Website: bh-photo
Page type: customer-info-address
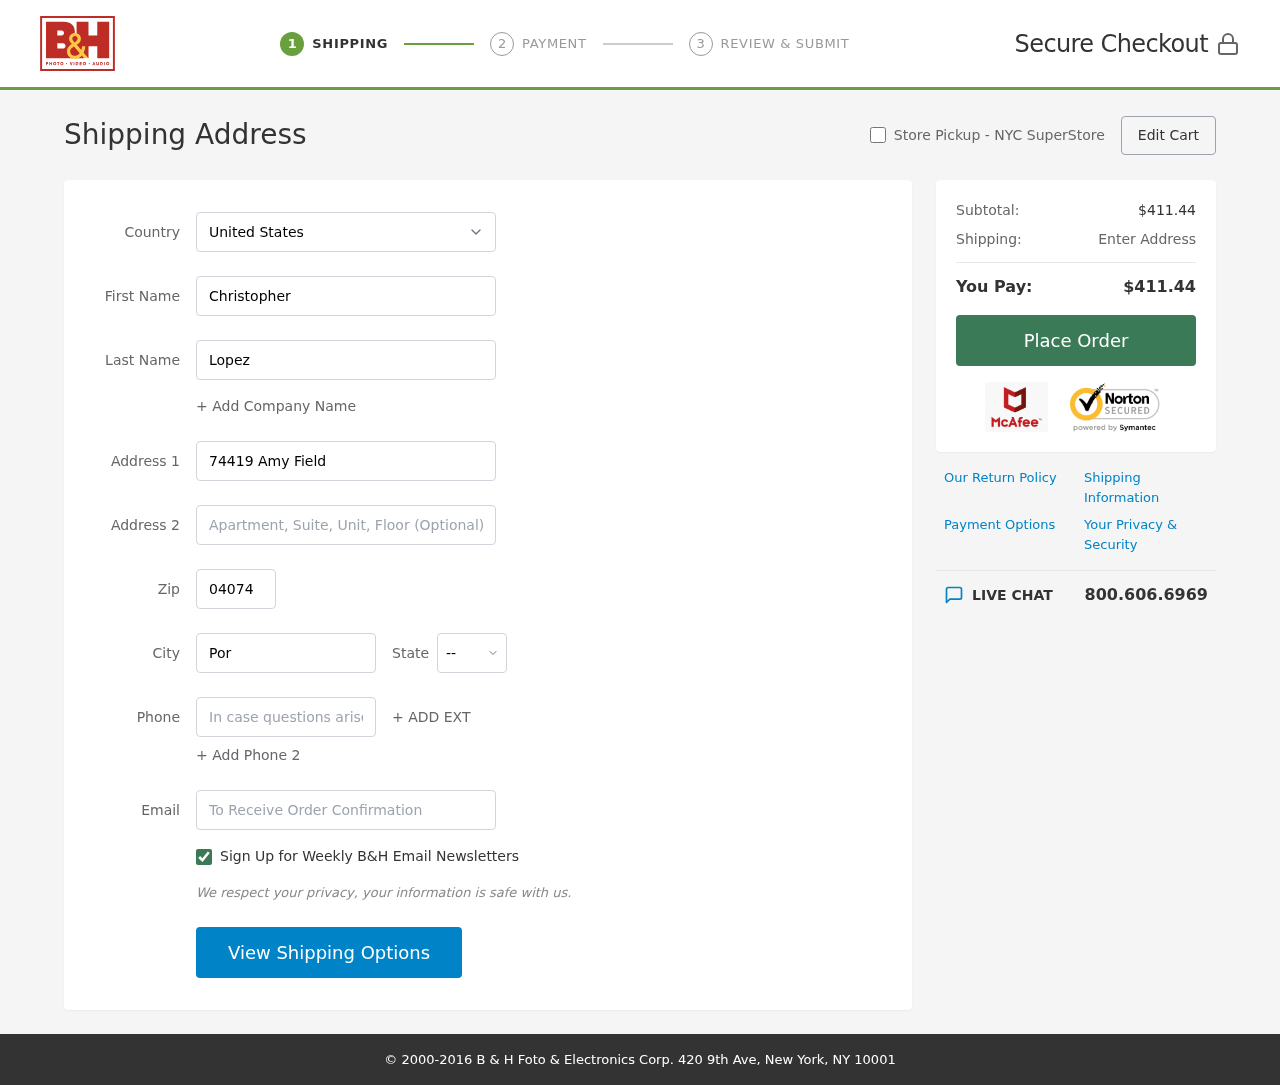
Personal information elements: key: PII_CITY
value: Port Johnberg
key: PII_COUNTRY
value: United States
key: PII_EMAIL
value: clopez@hotmail.com
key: PII_FIRSTNAME
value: Christopher
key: PII_LASTNAME
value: Lopez
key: PII_PHONE
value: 4042573435
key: PII_POSTCODE
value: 04074
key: PII_STATE_ABBR
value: VA
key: PII_STREET
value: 74419 Amy Field
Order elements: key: ORDER_SUBTOTAL
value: $411.44
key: ORDER_TOTAL
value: $411.44